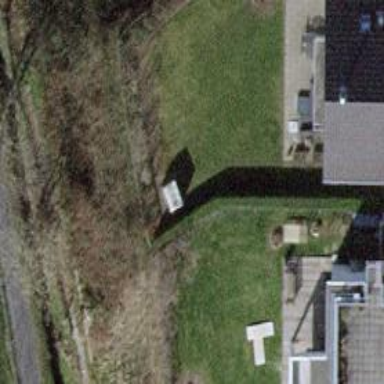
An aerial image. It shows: Hedge barrier.